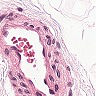
Metastatic tissue present: no